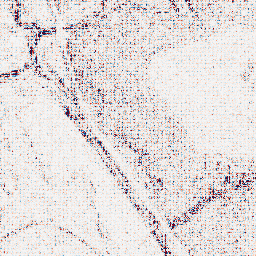
Category: wavelet
Decomposition family: wavelet_dwt
Decomposition parameters: wavelet: sym4
level: 1
Upsampling method: sinc_hamming
Upsampling parameters: scale: 4
kernel_size: 4
Upsampling scale: 4